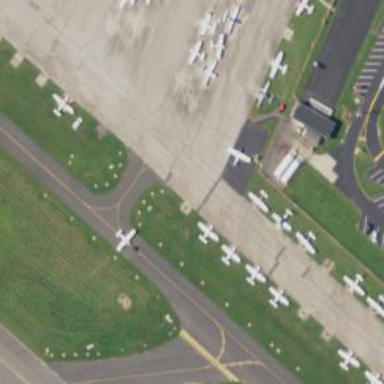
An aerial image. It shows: Image of taxiway at airport.